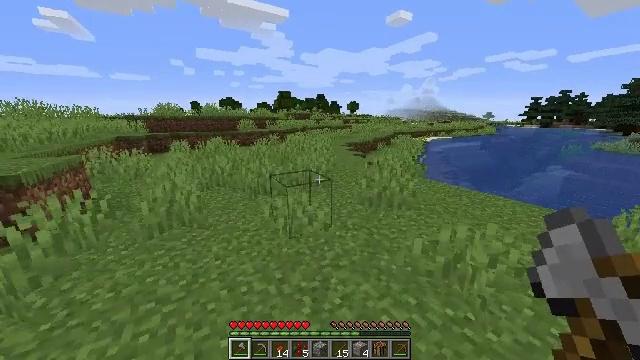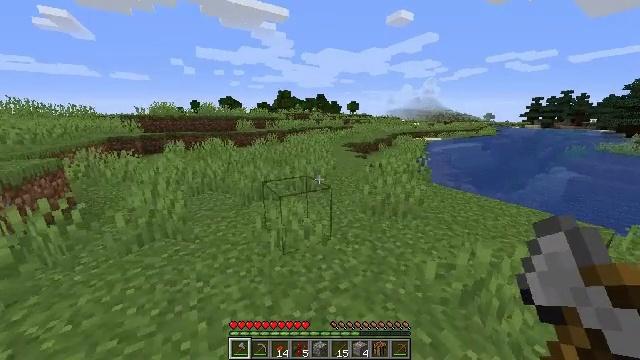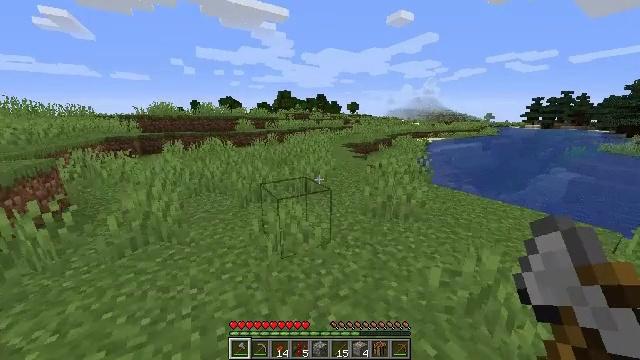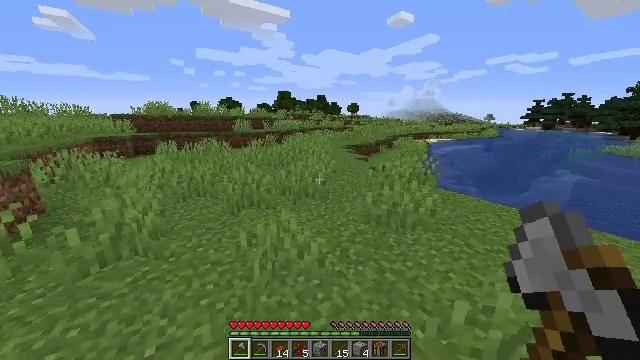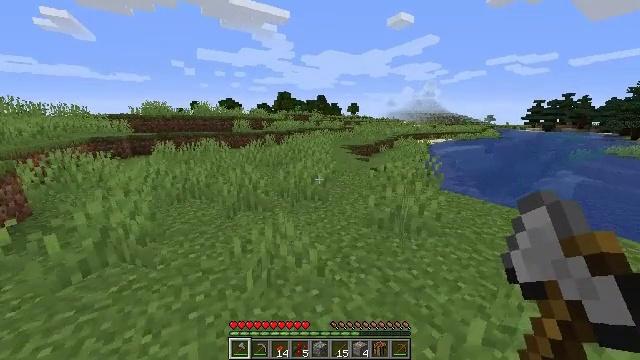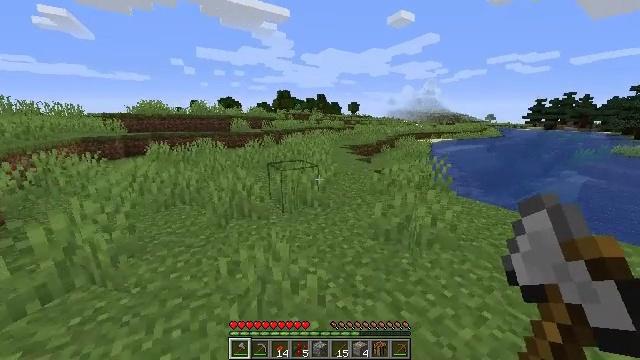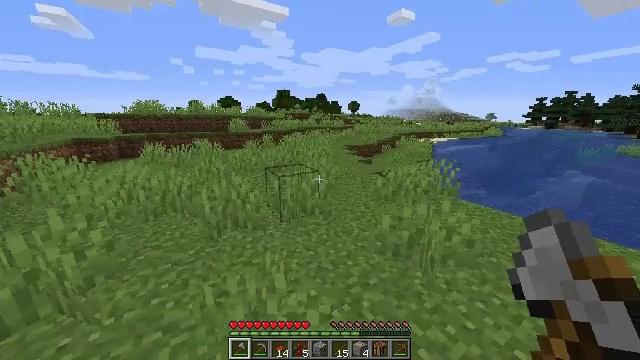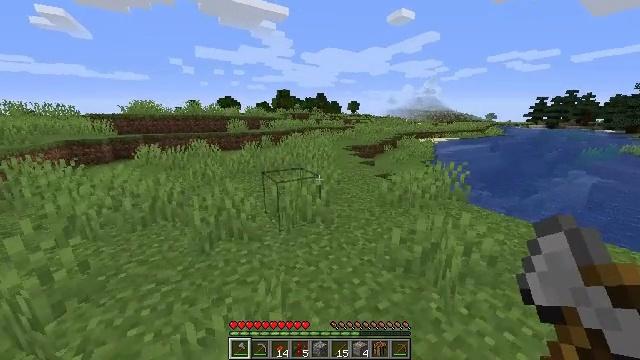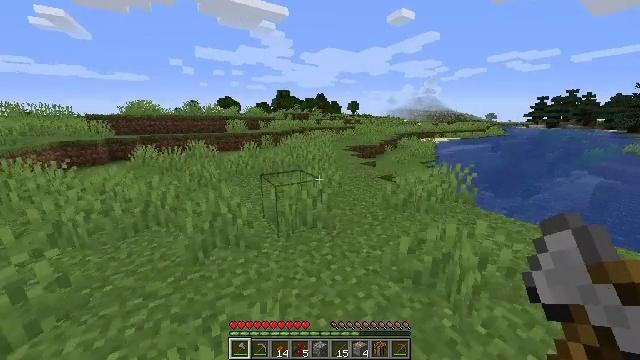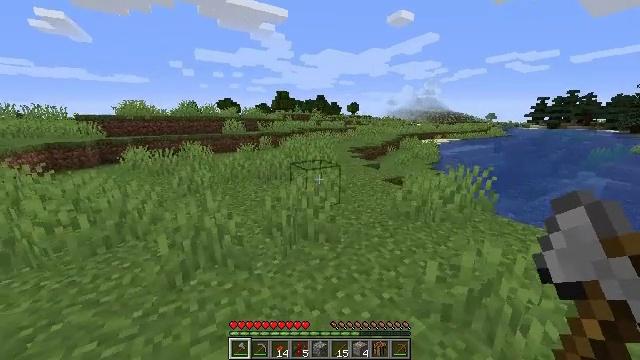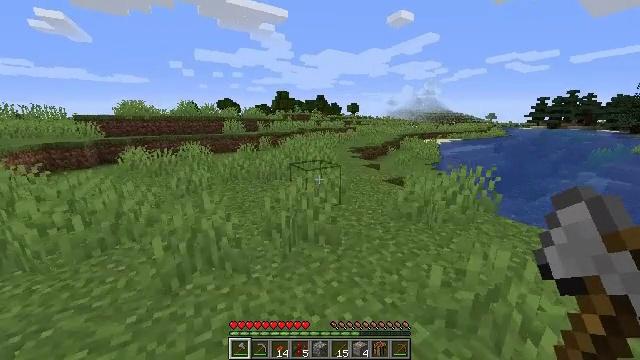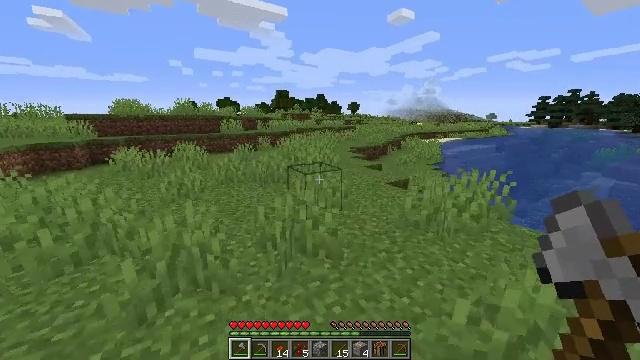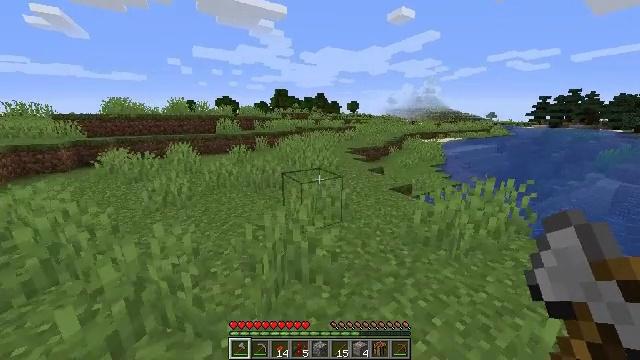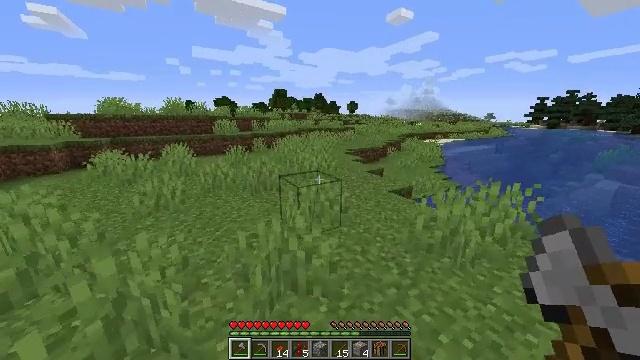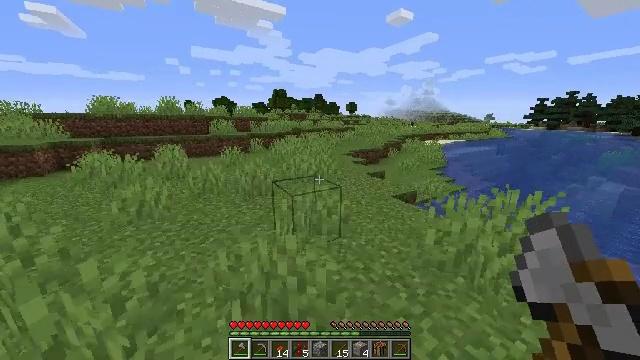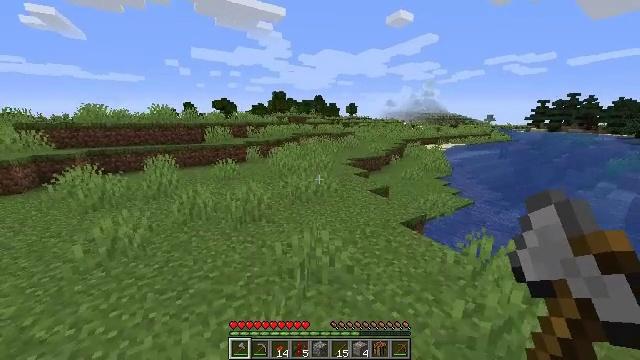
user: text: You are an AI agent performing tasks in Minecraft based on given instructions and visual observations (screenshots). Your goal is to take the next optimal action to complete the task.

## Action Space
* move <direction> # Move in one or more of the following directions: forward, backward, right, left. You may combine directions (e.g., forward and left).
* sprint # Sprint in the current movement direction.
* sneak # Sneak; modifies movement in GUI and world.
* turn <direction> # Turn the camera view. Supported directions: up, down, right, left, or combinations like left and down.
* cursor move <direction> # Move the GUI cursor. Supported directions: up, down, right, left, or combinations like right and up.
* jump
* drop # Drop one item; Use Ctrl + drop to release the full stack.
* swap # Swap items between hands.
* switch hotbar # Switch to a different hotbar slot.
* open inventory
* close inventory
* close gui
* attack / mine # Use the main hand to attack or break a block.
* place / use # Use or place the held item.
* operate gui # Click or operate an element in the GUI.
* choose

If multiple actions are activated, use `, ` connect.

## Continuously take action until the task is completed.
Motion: motion action
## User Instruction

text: Collect a dandelion flower.
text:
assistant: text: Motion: move forward
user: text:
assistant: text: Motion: move forward
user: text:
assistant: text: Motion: move forward
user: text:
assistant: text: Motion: move forward
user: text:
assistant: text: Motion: move forward
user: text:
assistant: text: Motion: move forward
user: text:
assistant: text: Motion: move forward
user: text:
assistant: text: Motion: move forward
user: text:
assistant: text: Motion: move forward
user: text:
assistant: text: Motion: move forward
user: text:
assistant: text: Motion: move forward
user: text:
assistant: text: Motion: move forward
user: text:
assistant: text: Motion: move forward
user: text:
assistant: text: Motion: move forward
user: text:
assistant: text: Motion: move forward, jump
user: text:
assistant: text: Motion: move forward, jump
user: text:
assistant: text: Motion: move forward, jump
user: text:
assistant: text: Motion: move forward, jump
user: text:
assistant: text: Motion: move forward, jump
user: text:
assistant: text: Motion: move forward, turn right, jump
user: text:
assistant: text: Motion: move forward, turn right, jump
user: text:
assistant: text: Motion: move forward, jump
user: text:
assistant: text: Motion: move forward, jump
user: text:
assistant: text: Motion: move forward, jump
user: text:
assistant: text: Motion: move forward, jump
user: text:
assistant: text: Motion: move forward, turn right, jump
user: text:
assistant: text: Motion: move forward, turn right, jump
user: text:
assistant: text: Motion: move forward, turn right, jump
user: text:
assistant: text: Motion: move forward, jump
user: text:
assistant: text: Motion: move forward, jump